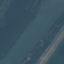
Land use / land cover: River